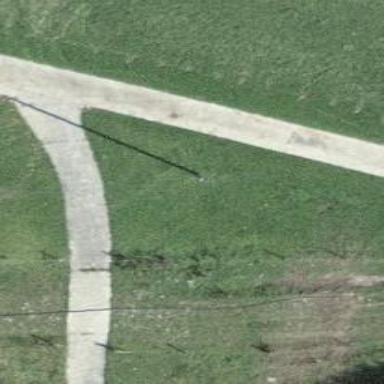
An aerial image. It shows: Utility pole in the area.